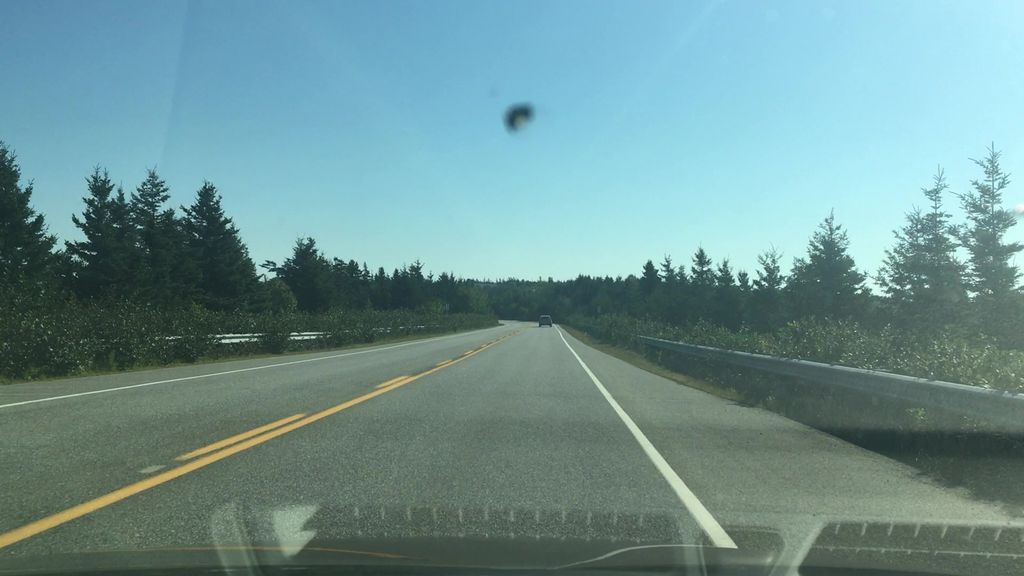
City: halifax